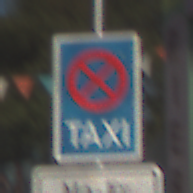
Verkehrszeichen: Taxenstand
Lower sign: ZeitangabenMitBeschraenkungAufWochentage2
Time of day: MorningAfternoon
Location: Outdoor (Special)
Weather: PartlyCloudy
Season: NotSpecified
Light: Natural